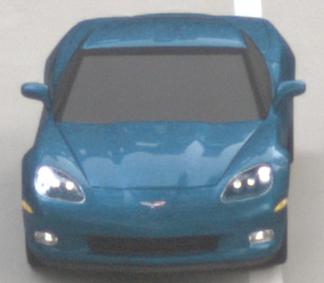
Make: Chevrolet
Model: Corvette Coupé
Detailed model: Corvette (C6) Coupé
Model produced from: 2005/02
Model produced until: 2008/03
Doors: 3
Color: blue
Road condition: dry road
Daytime: morning or afternoon
Contrast: low contrast